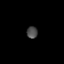
Tissue: lung
Cell type: T cells
Senescence score: 0.1634
Nuclear area (px): 127
Mean DAPI intensity: 74.945